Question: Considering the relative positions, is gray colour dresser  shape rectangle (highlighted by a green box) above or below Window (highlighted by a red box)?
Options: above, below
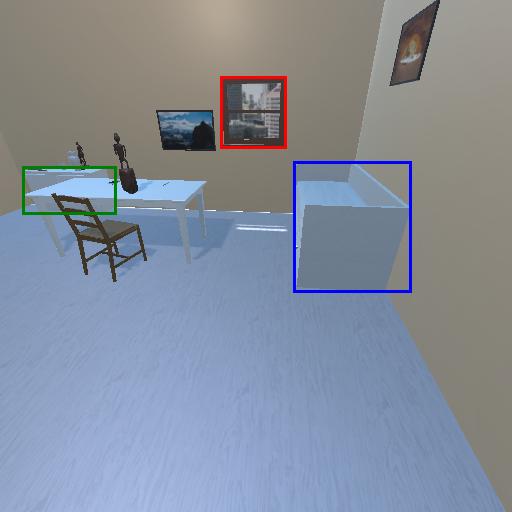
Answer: above